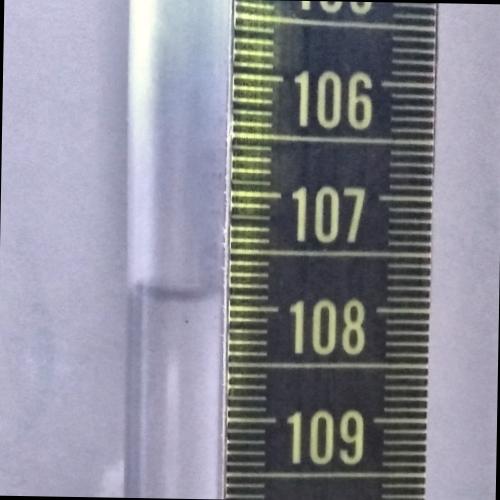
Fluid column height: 107.9 cm